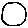
Label: circle